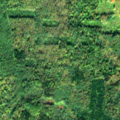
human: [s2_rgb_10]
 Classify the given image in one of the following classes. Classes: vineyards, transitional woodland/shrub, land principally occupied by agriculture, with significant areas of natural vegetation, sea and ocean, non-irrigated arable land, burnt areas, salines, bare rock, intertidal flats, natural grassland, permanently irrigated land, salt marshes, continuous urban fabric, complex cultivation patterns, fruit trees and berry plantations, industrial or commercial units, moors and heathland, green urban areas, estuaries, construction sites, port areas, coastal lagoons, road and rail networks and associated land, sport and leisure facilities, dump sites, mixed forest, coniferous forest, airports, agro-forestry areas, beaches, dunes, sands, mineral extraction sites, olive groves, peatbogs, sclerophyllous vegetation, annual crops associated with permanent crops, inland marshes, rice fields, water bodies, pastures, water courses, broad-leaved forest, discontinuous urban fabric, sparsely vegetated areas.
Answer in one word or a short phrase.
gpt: broad-leaved forest, mixed forest